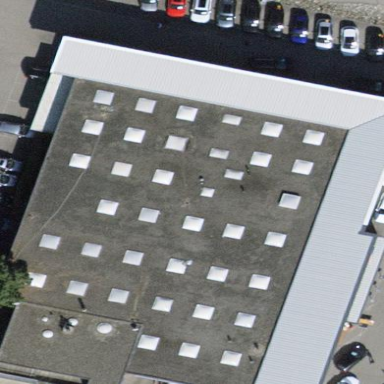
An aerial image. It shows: Flat-roofed building.